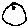
Label: moon